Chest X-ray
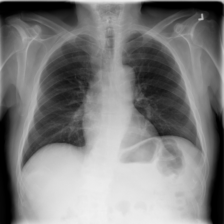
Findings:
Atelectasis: negative
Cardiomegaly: negative
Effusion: negative
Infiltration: negative
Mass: negative
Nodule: negative
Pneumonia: negative
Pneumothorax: negative
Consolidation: negative
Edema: negative
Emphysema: negative
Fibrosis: negative
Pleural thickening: negative
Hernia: negative